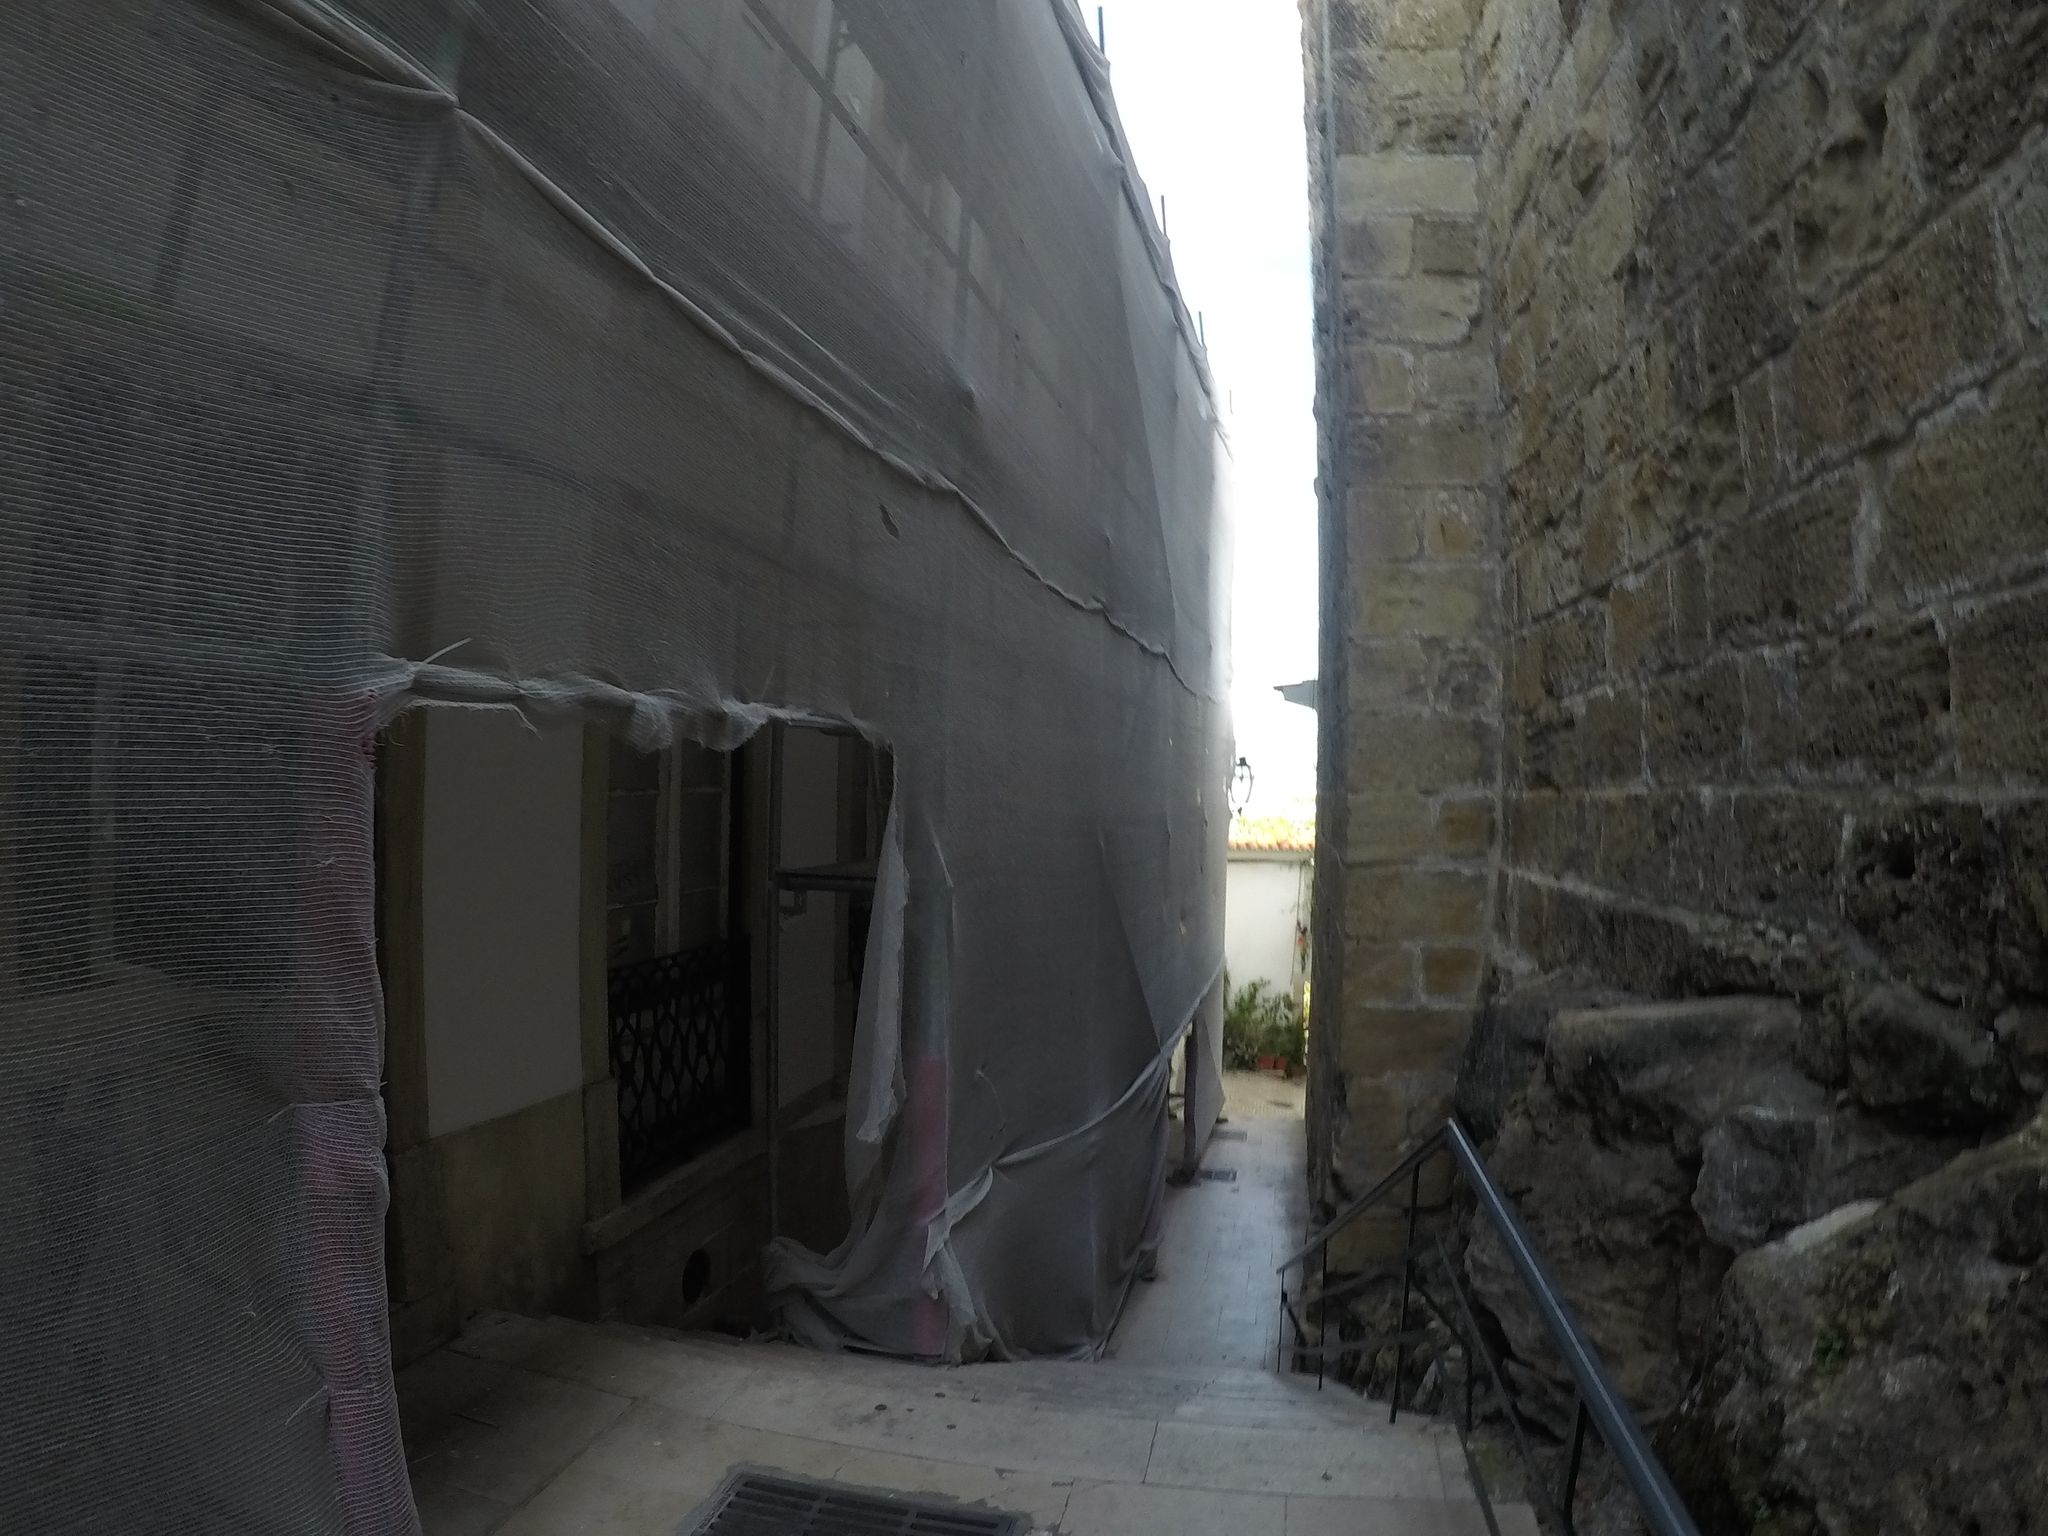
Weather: snowy
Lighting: day
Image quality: slightly poor
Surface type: walking surface
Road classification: footway, steps, path
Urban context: urban centre
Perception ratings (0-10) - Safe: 1.54, Lively: 3.49, Beautiful: 1, Boring: 7.24, Depressing: 3.61, Wealthy: 1.39